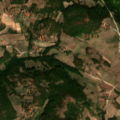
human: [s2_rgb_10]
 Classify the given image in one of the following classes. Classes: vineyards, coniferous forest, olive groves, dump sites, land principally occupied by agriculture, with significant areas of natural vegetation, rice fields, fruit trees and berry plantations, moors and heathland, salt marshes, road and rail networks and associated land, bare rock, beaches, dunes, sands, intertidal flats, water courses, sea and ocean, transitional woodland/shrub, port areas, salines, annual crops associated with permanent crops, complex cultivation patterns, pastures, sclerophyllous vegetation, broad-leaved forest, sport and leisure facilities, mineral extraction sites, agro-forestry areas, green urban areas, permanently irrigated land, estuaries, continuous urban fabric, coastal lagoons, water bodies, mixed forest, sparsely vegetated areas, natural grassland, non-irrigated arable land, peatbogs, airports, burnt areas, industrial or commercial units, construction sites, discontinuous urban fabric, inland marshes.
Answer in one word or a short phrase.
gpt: complex cultivation patterns, land principally occupied by agriculture, with significant areas of natural vegetation, broad-leaved forest